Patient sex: F
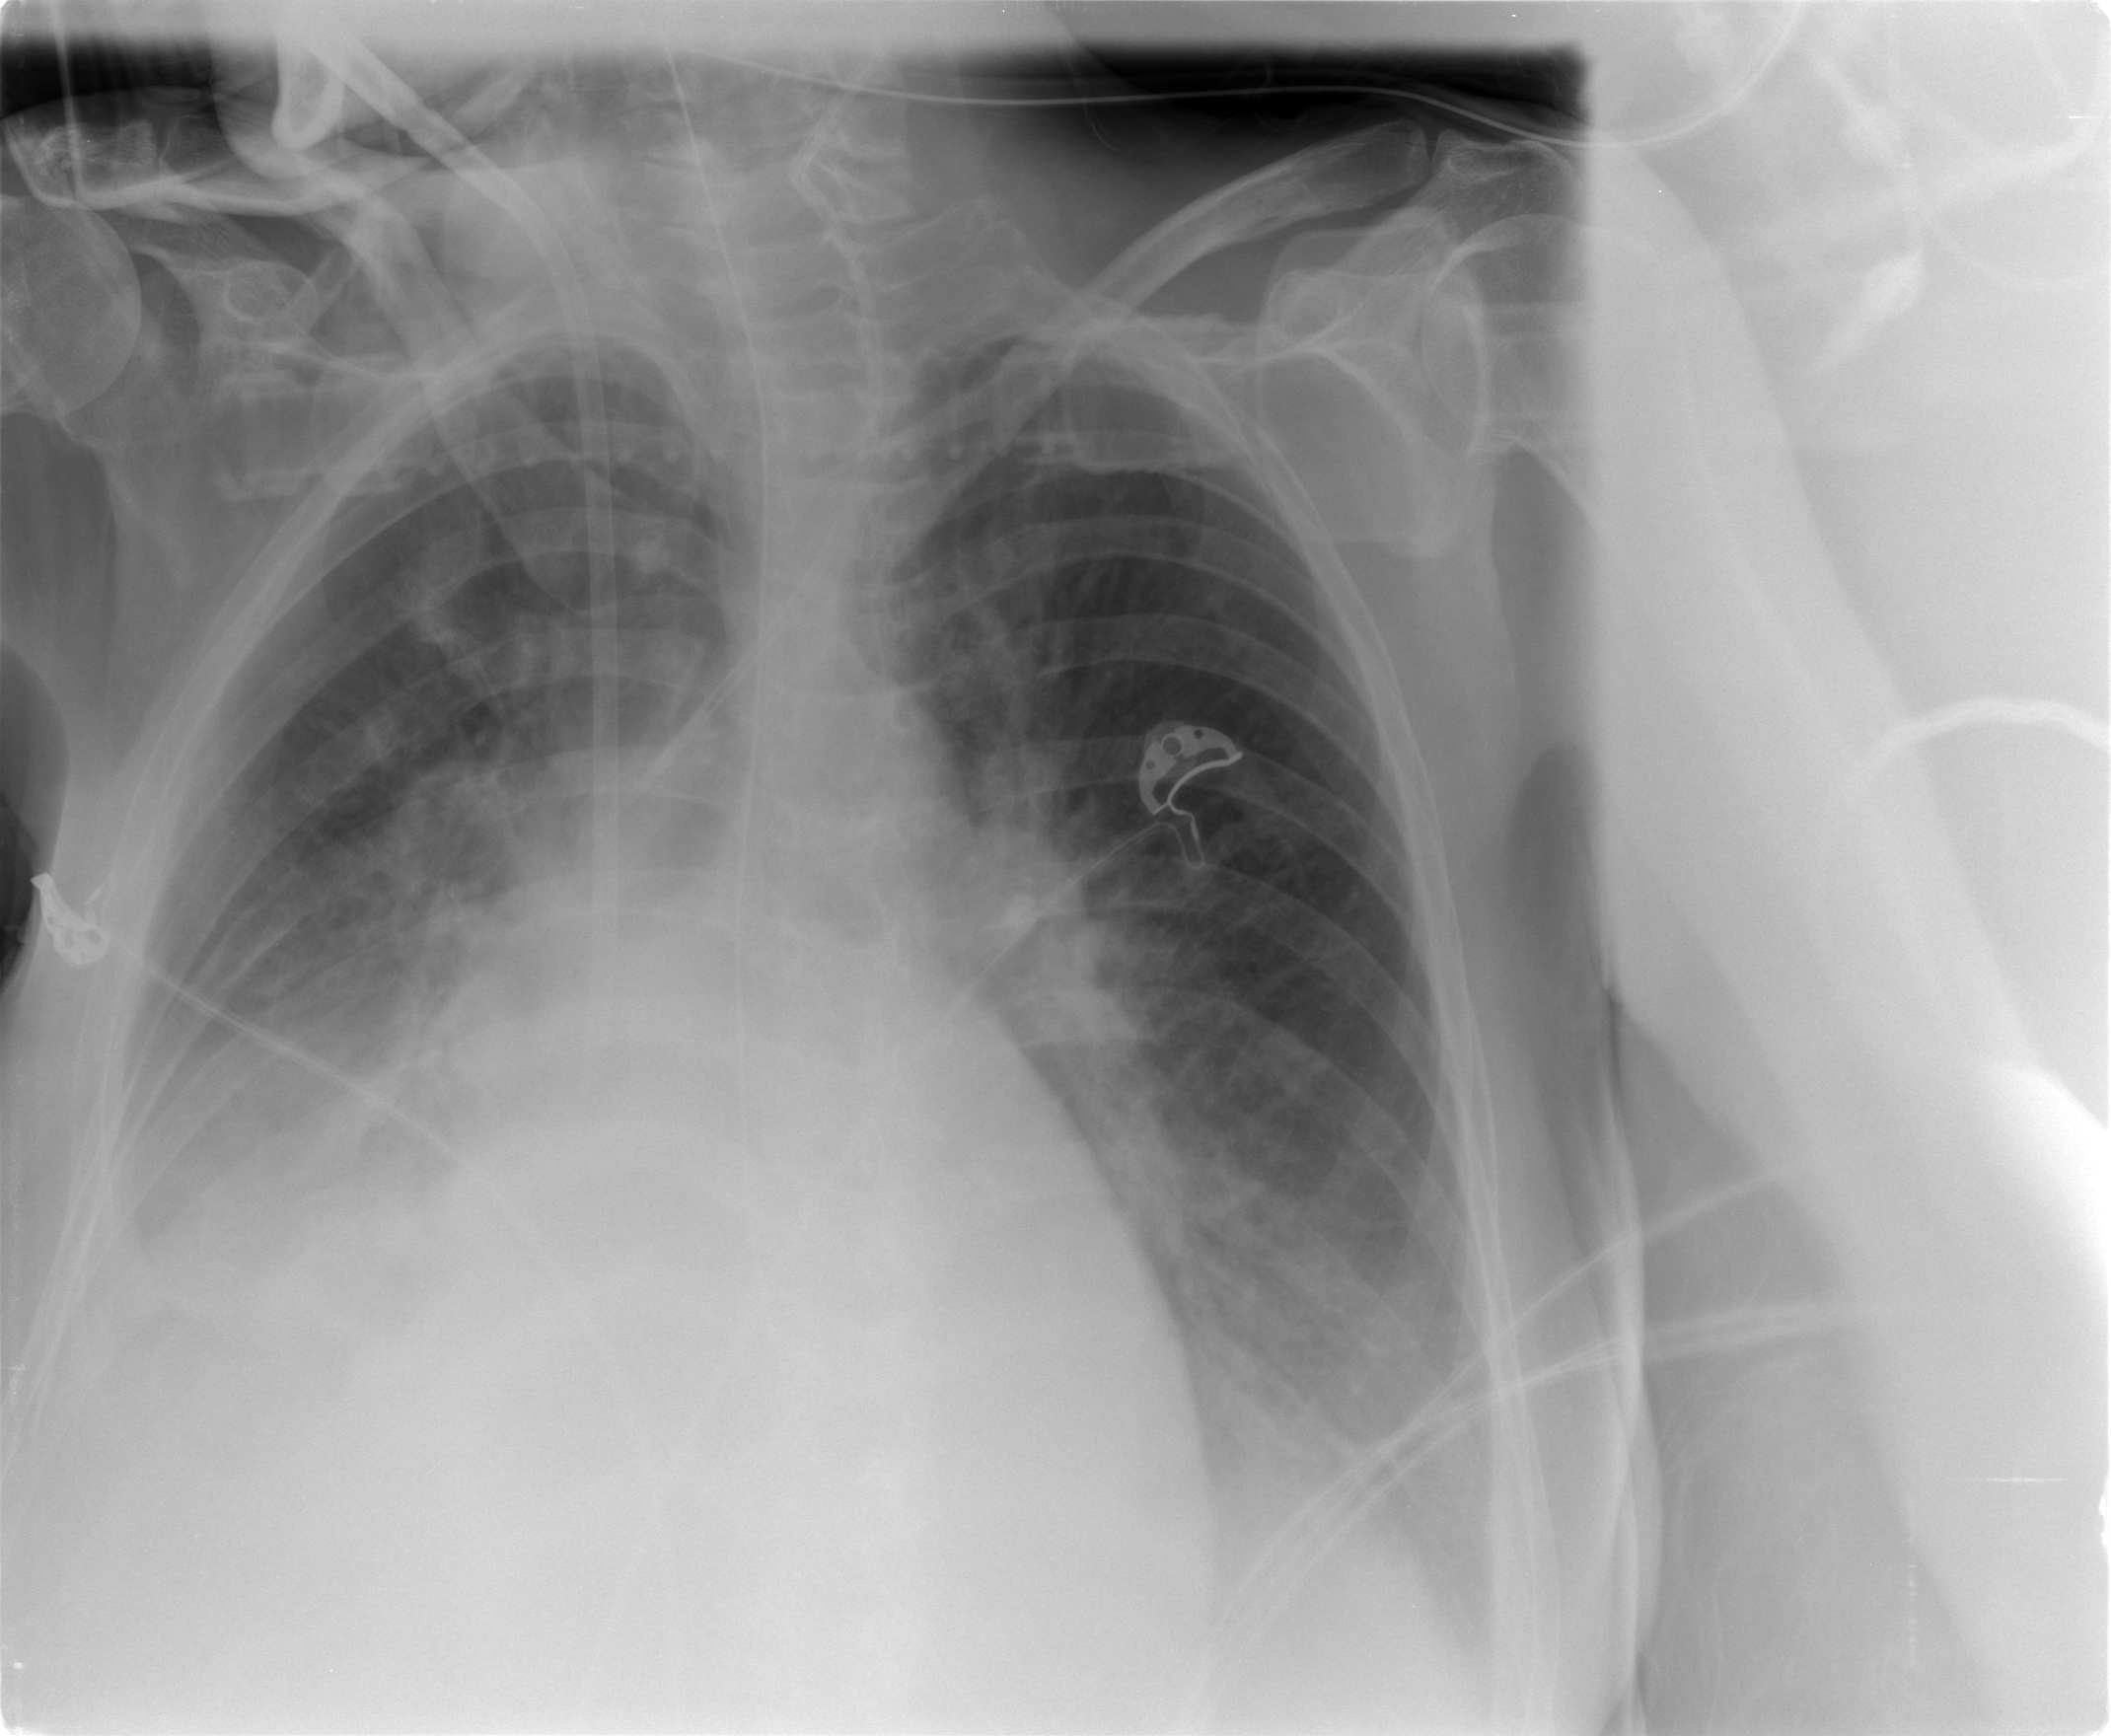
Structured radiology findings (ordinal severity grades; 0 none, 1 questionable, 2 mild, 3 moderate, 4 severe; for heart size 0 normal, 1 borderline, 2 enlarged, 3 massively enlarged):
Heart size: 0
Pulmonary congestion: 2
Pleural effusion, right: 2
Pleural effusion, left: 2
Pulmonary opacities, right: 2
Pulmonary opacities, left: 2
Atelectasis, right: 3
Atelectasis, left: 0